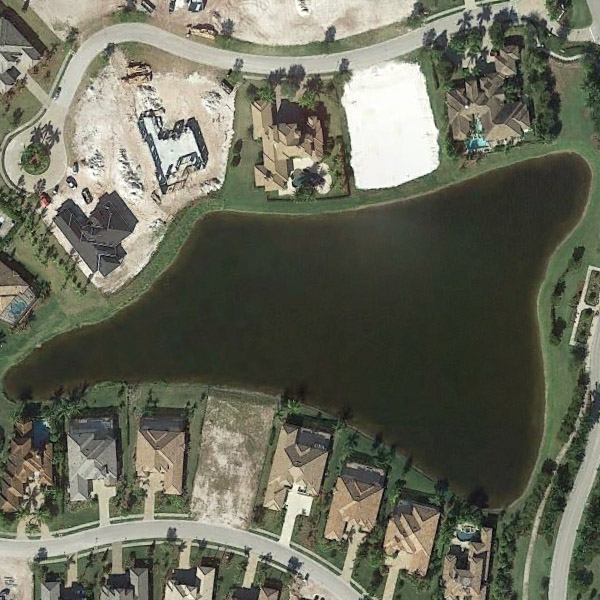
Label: Pond